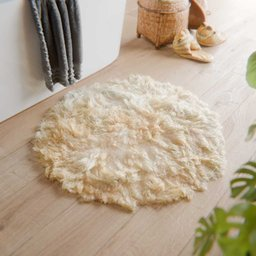
Label: decoration